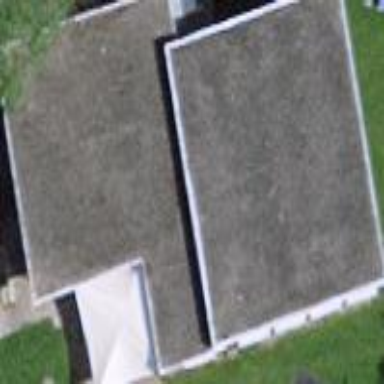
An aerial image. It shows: Kindergarten building.